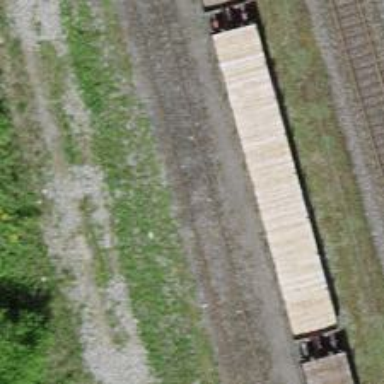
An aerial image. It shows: Railway yard with single rail track. The electrified track has contact line for power supply.